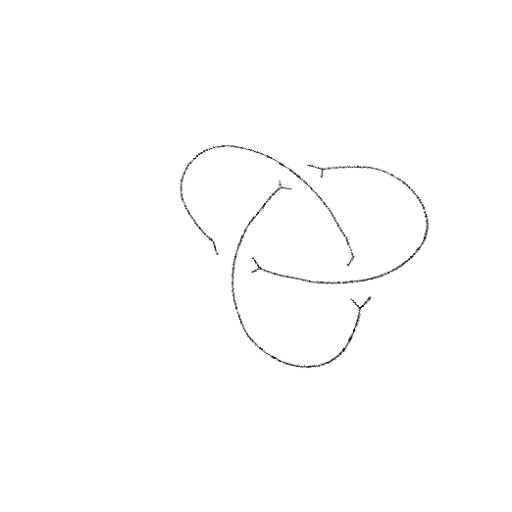
Crossing number: 3